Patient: sex F, age 36
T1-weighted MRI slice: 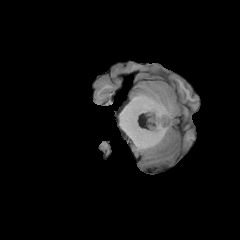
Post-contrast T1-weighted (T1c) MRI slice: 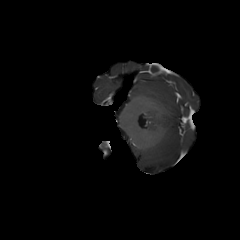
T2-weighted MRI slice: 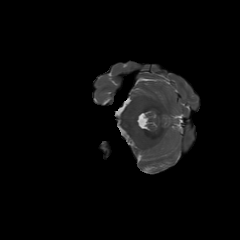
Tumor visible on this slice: no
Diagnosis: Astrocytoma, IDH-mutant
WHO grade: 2